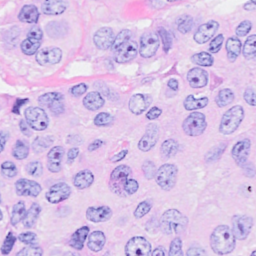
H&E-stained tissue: Breast